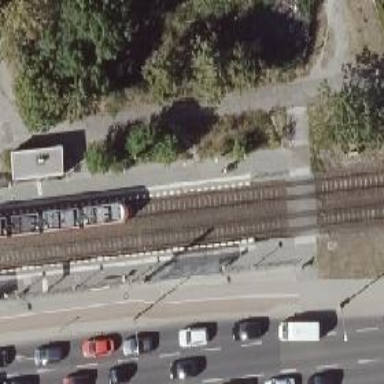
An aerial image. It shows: Tram stop position for public transport.